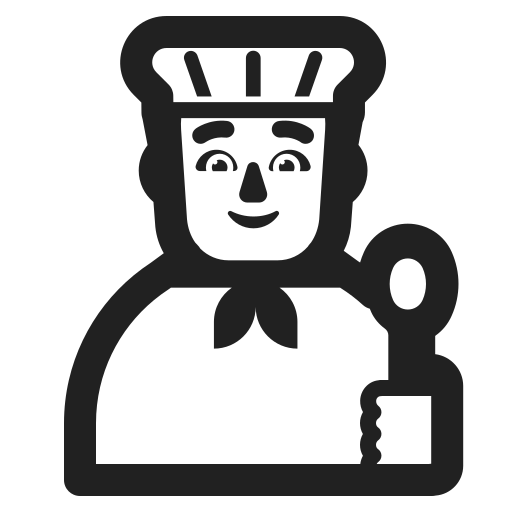
man cook high contrast default